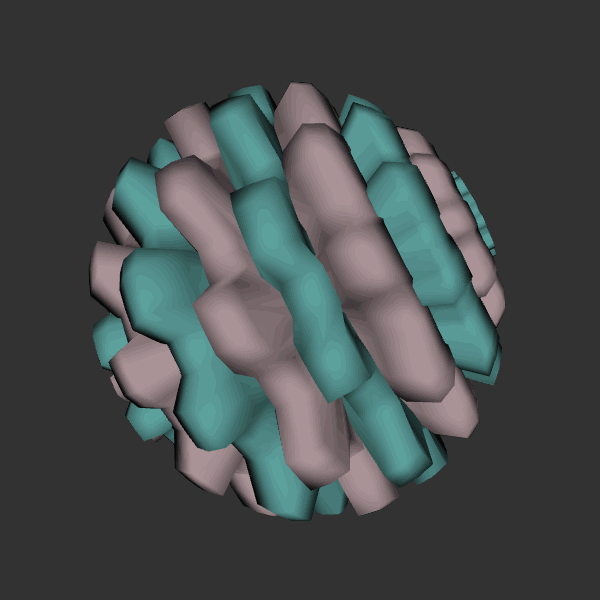
Background: dark